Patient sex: M
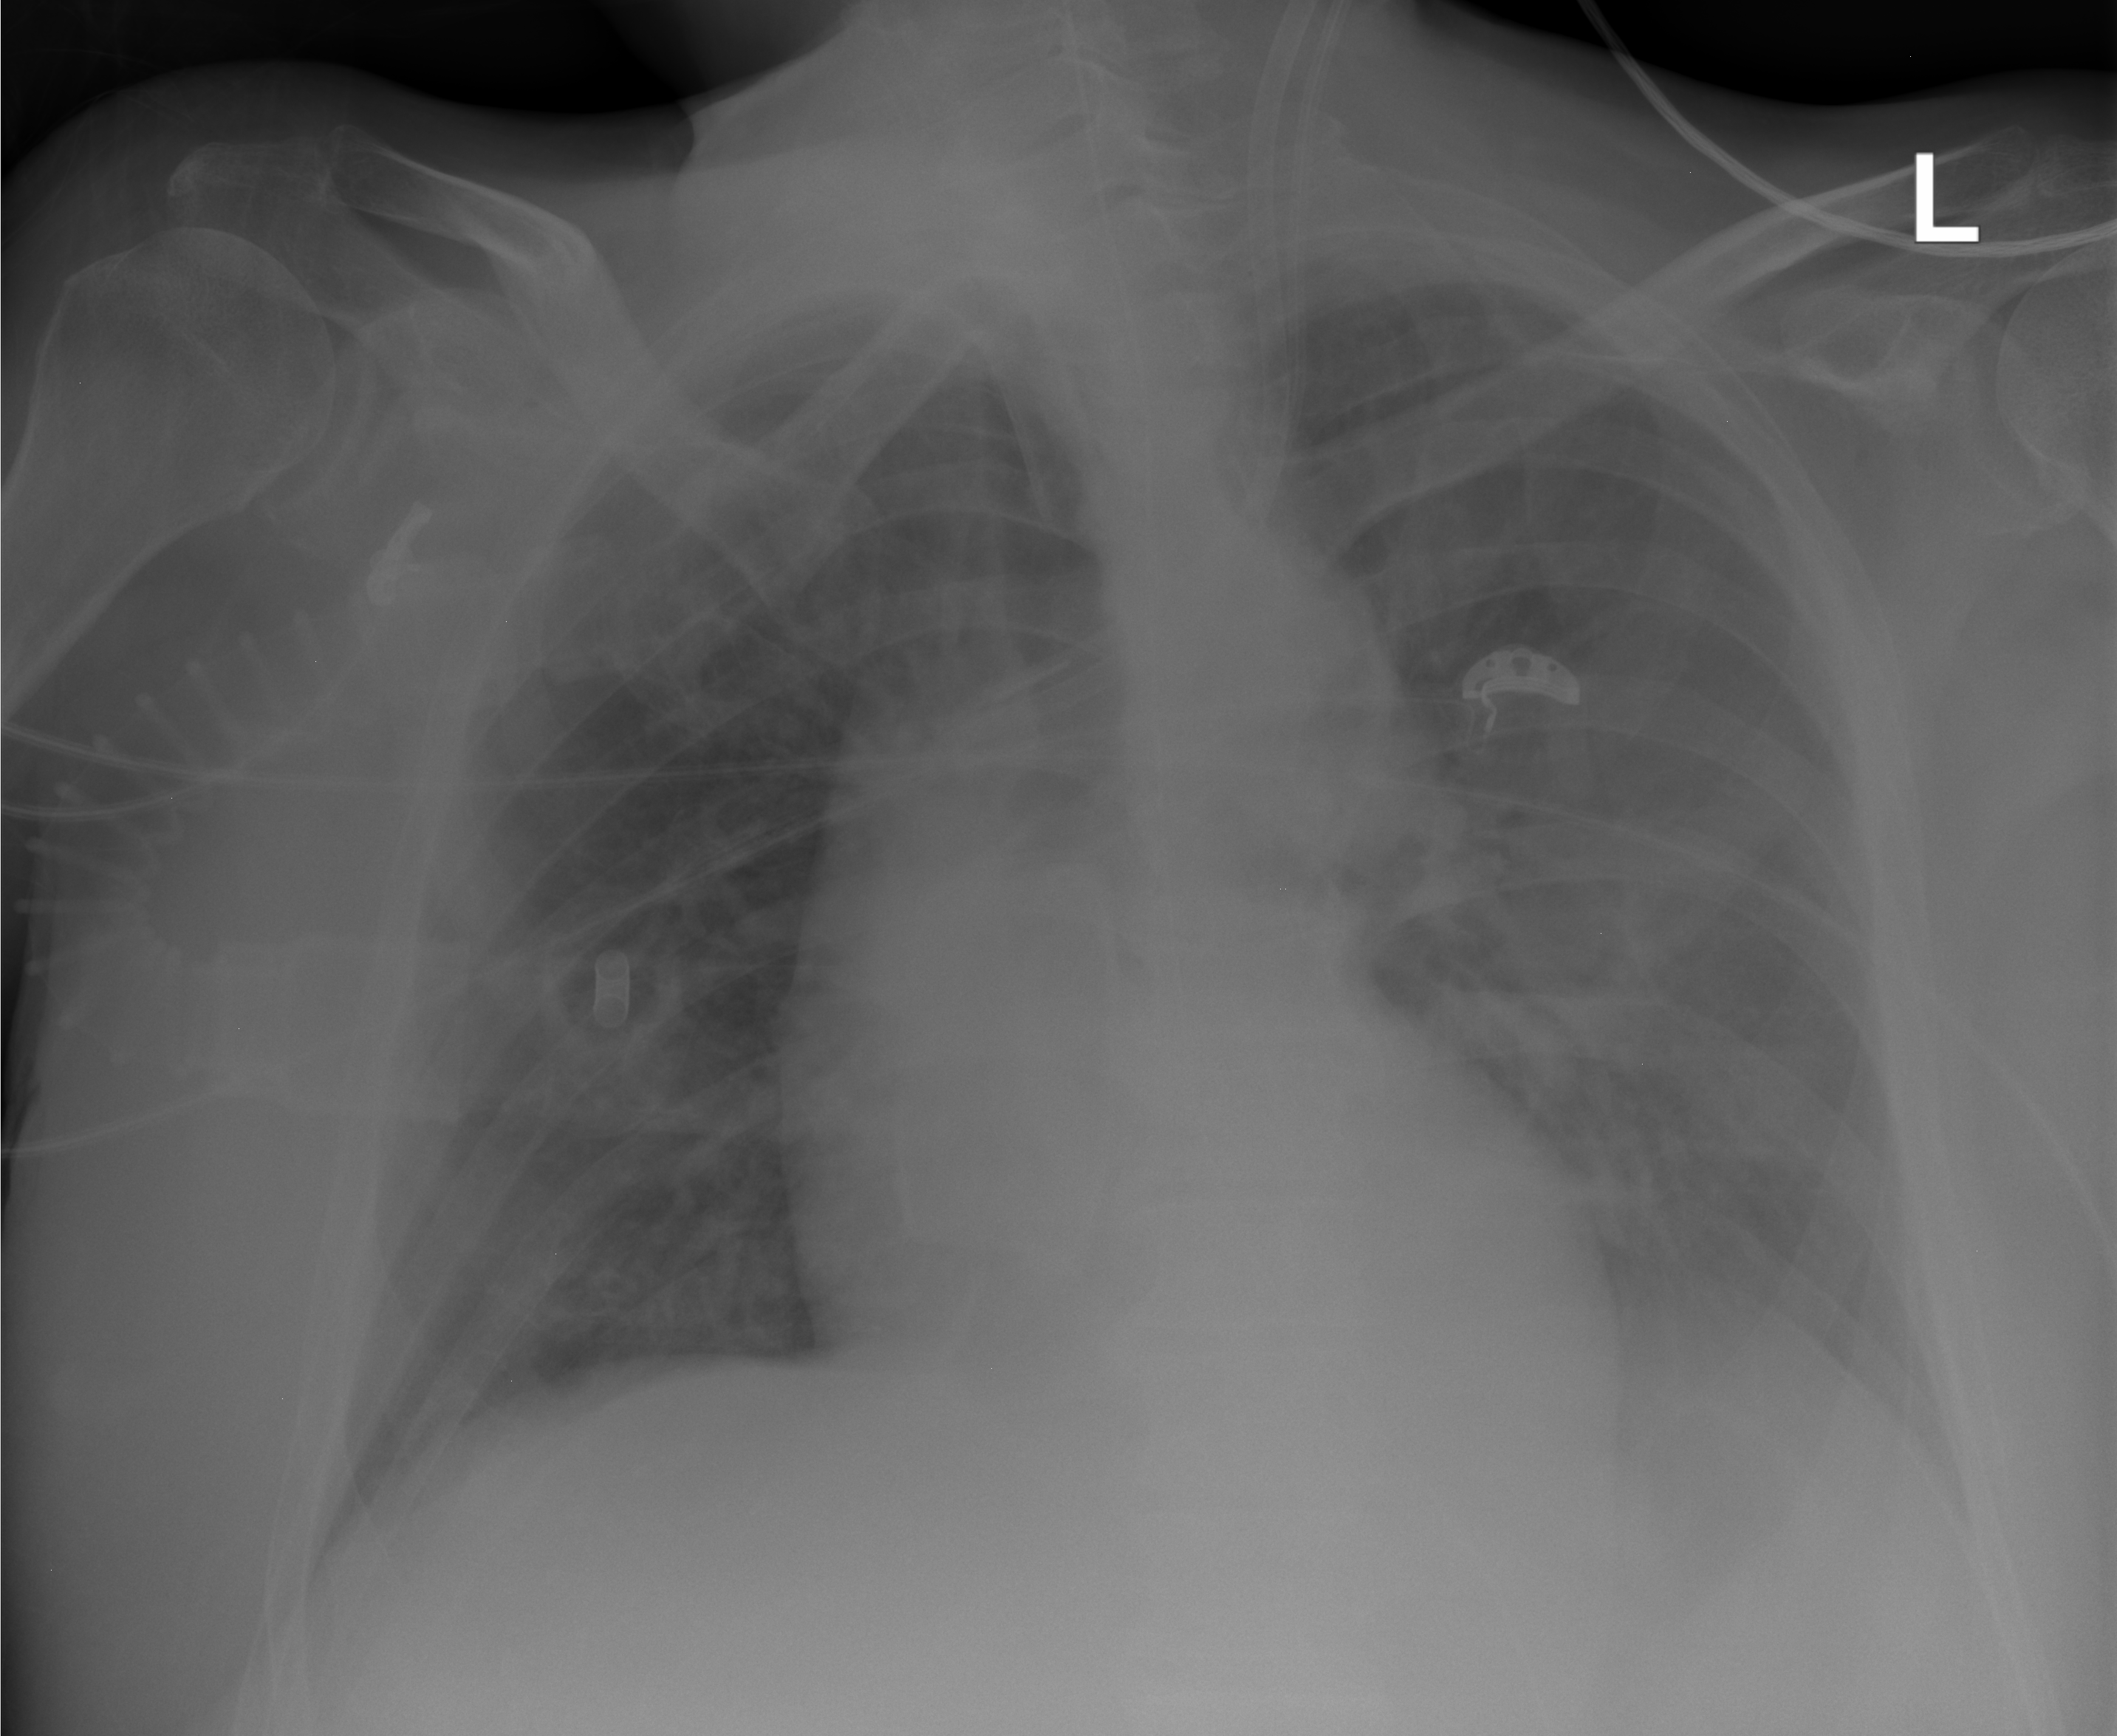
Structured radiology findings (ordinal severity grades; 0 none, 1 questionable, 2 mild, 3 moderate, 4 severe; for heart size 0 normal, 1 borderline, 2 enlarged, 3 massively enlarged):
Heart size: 0
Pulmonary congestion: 0
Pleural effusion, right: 0
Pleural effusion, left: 3
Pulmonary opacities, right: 2
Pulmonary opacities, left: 2
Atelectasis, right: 0
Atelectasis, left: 2